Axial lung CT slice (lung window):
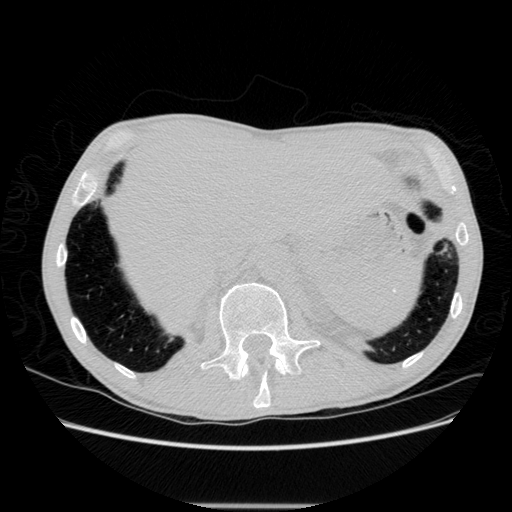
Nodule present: no